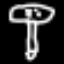
Label: mushroom